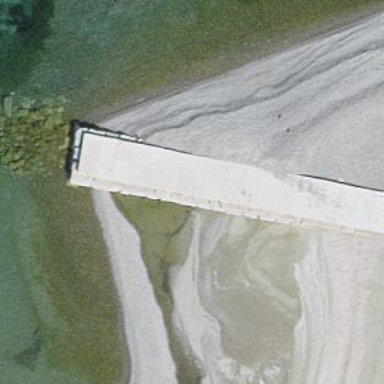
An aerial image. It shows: Pier made of rocks.